Question: In <URL>, fading on hovering is done abruptly:

How to fade correspondent nodes gradually, with transition? I tried to place calls to transition() in several places, but no luck so far.
Current code most relevant to transition is following:
'''
function fade(opacity) {
return function(d) {
node.style("stroke-opacity", function(o) {
thisOpacity = isSameCluster(d, o) ? 1 : opacity;
this.setAttribute('fill-opacity', thisOpacity);
return thisOpacity;
});
};
};
function isSameCluster(a, b) {
return a.cluster == b.cluster;
};
'''
and
'''
var node = svg.selectAll("circle")
.data(nodes)
.enter()
.append("circle")
.style("fill", function(d, i) {
return "url(#grad" + i + ")";
})
// .style("fill", function(d) { return color(d.cluster); })
.call(force.drag)
.on("mouseover", fade(.1))
.on("mouseout", fade(1));
node.transition()
.duration(750)
.delay(function(d, i) { return i * 5; })
.attrTween("r", function(d) {
var i = d3.interpolate(0, d.radius);
return function(t) { return d.radius = i(t); };
});
'''
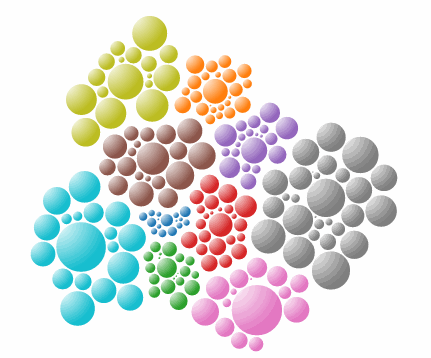
Answer: The problem is that you're setting two attribute/style values, one of them using a non-D3 method which therefore won't pick up any transitions. There are two ways that you could do this that I can think of off the top of my head. First, use '.each()':
'''
node.each(function(o) {
thisOpacity = isSameCluster(d, o) ? 1 : opacity;
d3.select(this).transition().duration(1000)
.style("stroke-opacity", thisOpacity)
.style('fill-opacity', thisOpacity);
});
'''
Alternatively, you can set the values separately. The code for this may be more intuitive, but then you have to compute the cluster assignments twice:
'''
node.transition().duration(1000)
.style("fill-opacity", function(o) { return isSameCluster(d, o) ? 1 : opacity; })
.style("stroke-opacity", function(o) { return isSameCluster(d, o) ? 1 : opacity; });
'''
Complete demos <URL>.